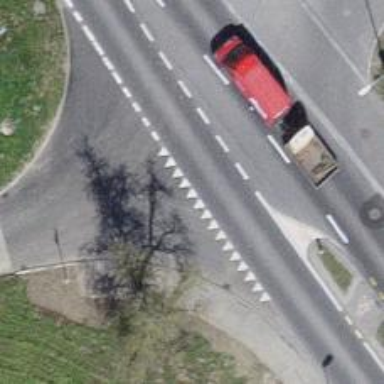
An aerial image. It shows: Road with "give way" sign.